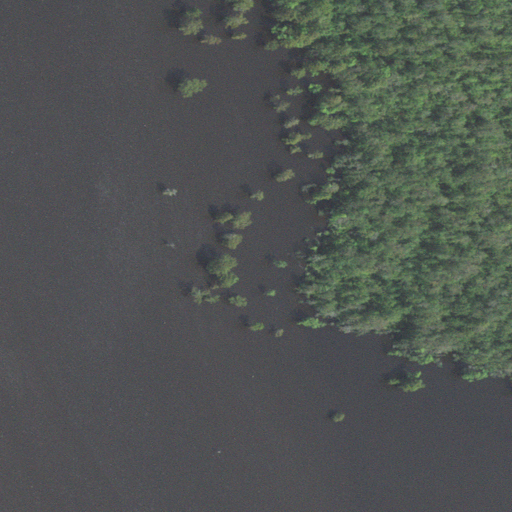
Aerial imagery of cape in North Carolina named Horn Point containing open water, woody wetlands, and herbaceous wetlands